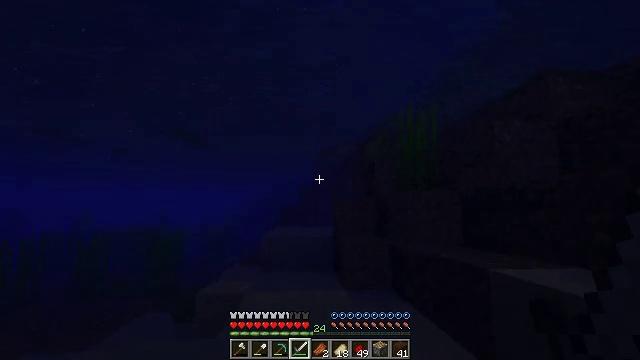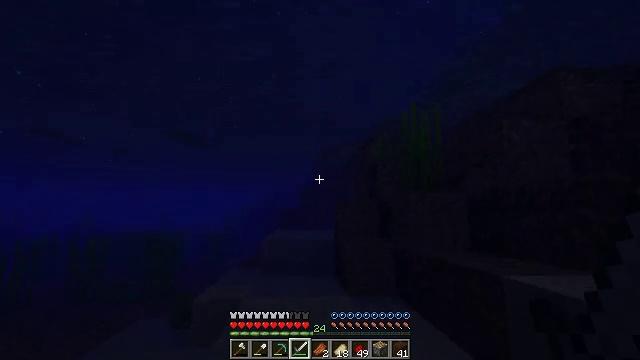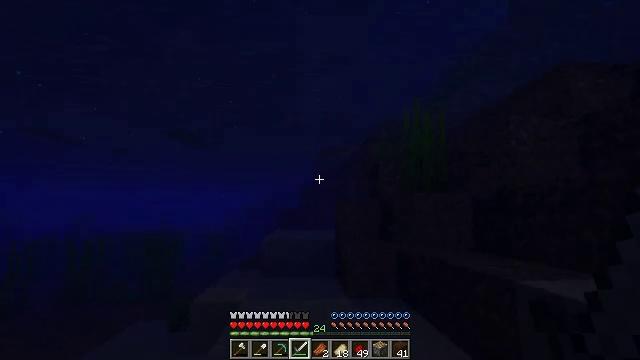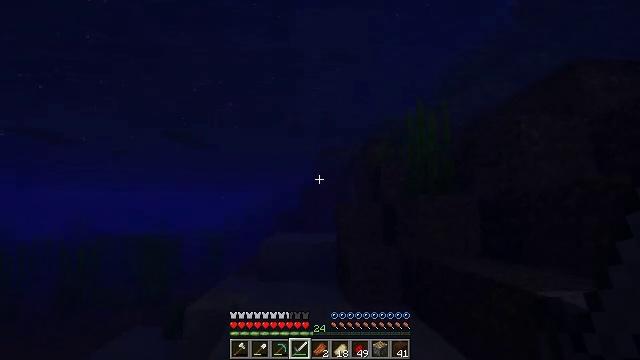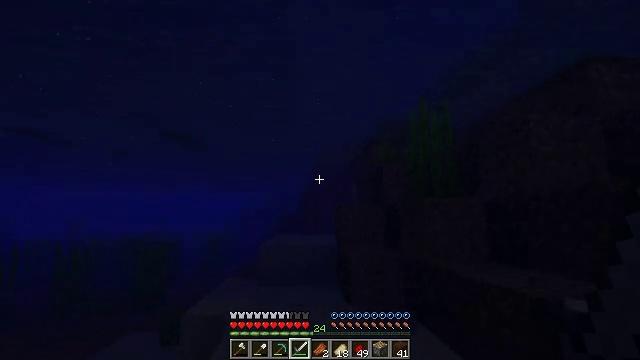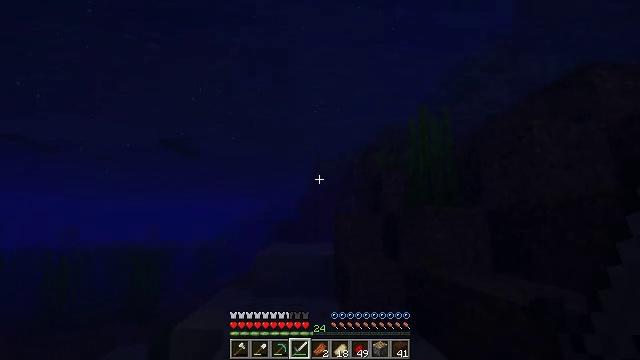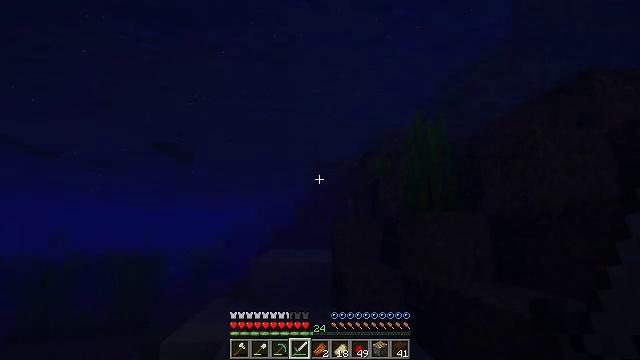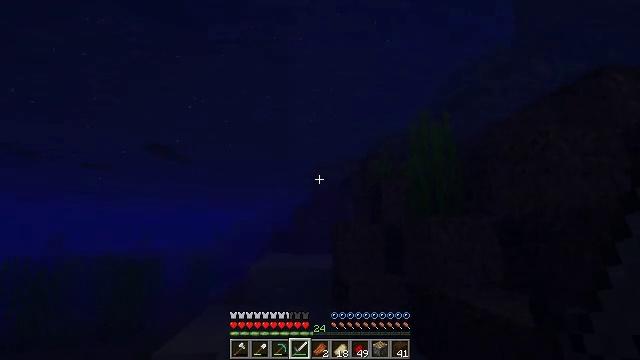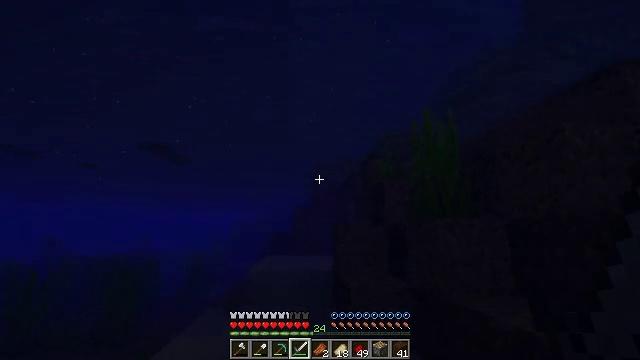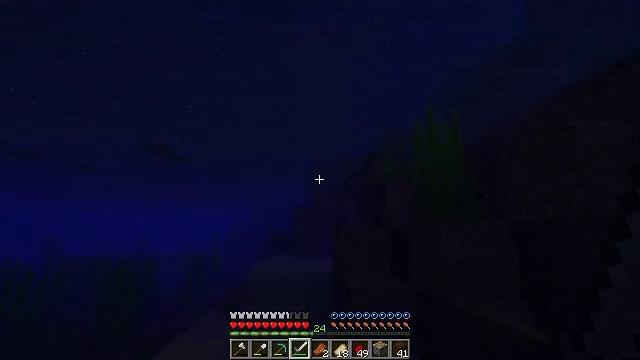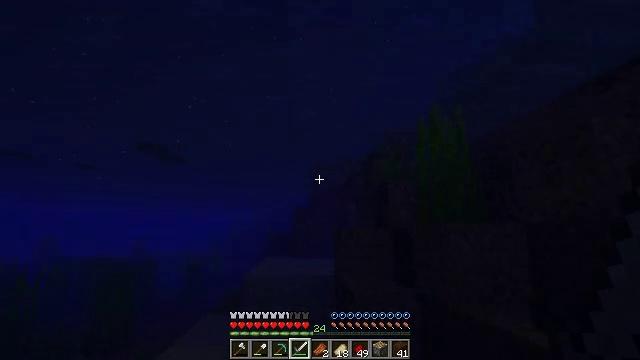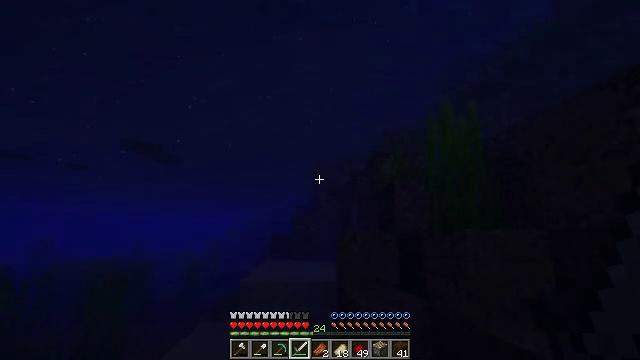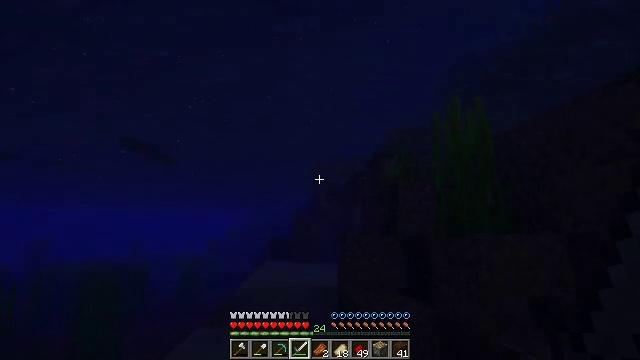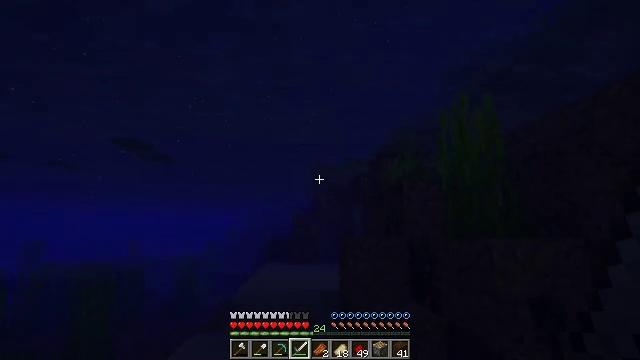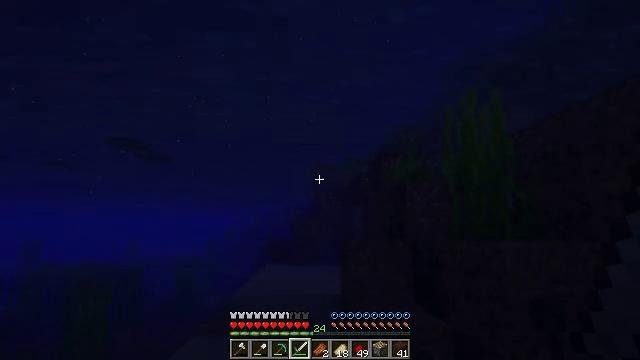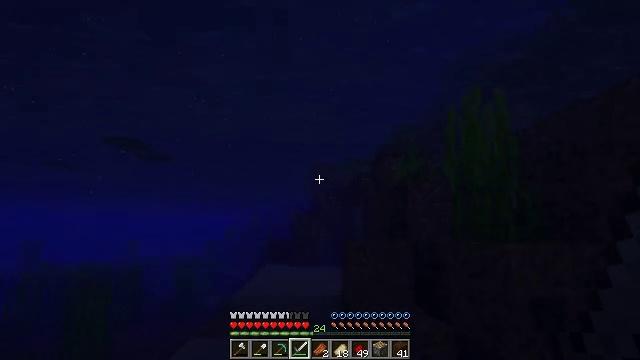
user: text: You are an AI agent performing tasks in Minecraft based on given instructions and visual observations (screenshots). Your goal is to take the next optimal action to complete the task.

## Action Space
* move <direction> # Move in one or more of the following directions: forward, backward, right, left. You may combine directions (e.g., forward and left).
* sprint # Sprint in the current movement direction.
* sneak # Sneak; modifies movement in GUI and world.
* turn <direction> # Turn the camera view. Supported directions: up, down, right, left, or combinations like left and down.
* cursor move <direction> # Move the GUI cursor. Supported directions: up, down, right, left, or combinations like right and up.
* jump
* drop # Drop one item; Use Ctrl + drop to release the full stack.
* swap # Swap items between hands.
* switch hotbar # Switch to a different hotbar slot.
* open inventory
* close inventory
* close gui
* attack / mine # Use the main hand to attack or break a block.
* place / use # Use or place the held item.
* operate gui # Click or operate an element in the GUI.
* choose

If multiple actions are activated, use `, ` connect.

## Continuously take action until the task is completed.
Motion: motion action
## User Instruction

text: Kill the slime.
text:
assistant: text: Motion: move forward
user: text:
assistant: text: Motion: move forward
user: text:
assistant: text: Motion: move forward
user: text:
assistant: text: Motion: move forward
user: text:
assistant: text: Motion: move forward, turn up
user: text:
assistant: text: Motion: move forward, turn up
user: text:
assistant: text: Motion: move forward
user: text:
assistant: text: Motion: move forward
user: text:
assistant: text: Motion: move forward
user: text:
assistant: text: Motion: move forward
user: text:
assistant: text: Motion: move forward
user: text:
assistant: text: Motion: move forward
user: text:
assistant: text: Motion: move forward
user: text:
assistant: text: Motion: move forward
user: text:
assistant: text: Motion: move forward
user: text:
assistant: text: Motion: move forward
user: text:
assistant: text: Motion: move forward, turn right
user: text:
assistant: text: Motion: move forward, turn right
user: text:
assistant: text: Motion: move forward, turn right
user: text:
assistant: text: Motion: move forward, turn right
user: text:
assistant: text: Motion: move forward, turn right
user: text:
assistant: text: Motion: move forward, turn right
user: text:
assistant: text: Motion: move forward, turn right
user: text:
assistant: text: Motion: move forward, turn right
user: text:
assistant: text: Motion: move forward, turn right
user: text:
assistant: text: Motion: move forward, turn right
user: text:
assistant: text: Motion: move forward, turn right
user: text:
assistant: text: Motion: move forward, turn right
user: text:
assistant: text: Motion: move forward, turn right
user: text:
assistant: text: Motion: move forward, turn right